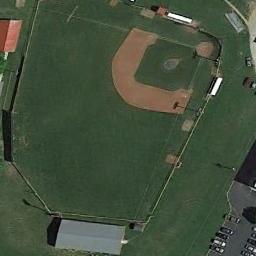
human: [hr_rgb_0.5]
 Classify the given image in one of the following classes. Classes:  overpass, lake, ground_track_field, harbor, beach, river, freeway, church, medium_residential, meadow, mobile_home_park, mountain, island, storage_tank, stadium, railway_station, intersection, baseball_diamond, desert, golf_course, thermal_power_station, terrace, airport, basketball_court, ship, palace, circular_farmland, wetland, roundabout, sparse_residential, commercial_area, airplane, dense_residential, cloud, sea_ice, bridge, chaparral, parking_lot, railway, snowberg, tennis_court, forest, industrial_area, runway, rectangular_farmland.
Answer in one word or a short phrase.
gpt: baseball_diamond